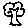
Label: tree